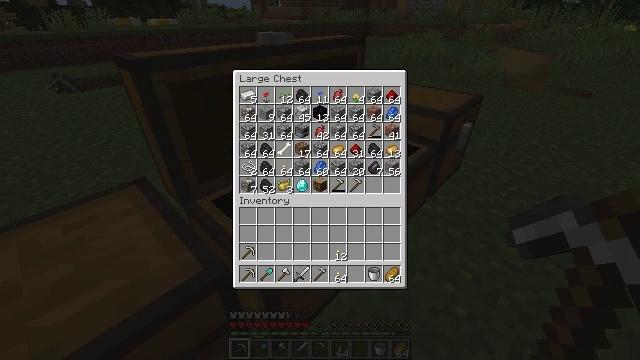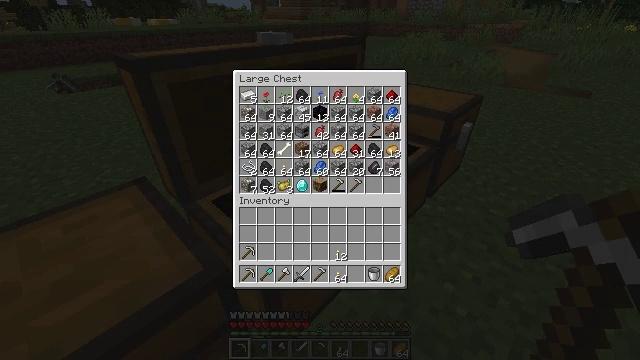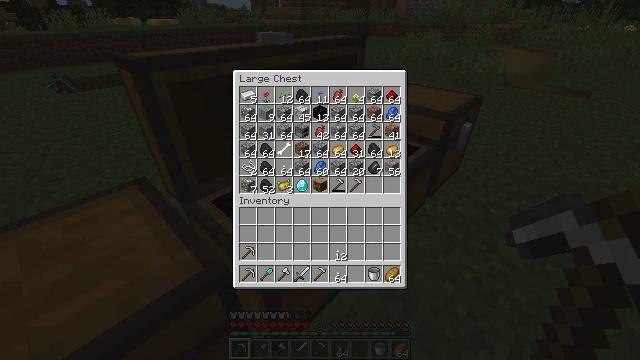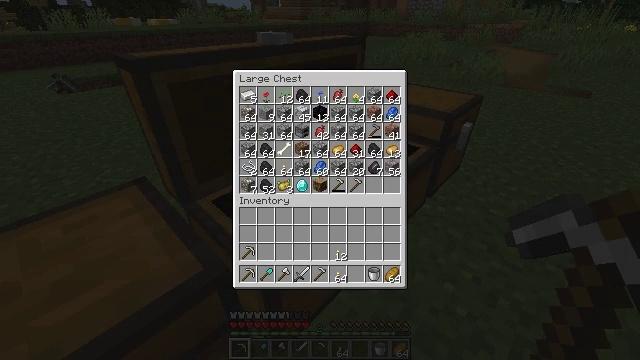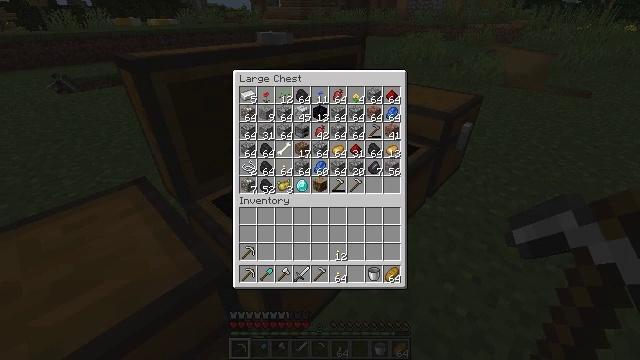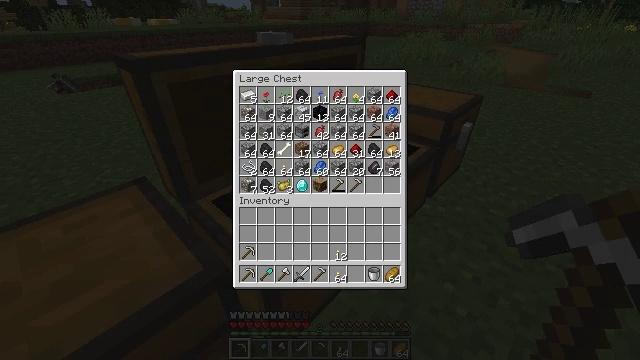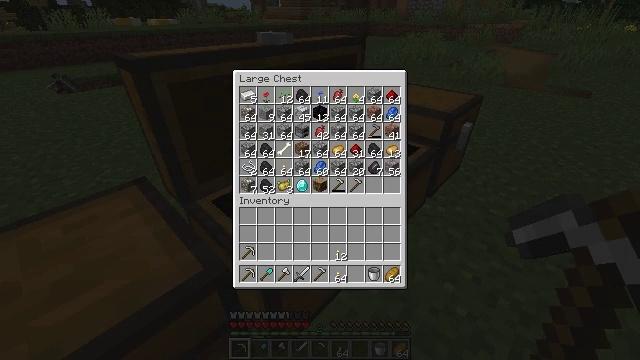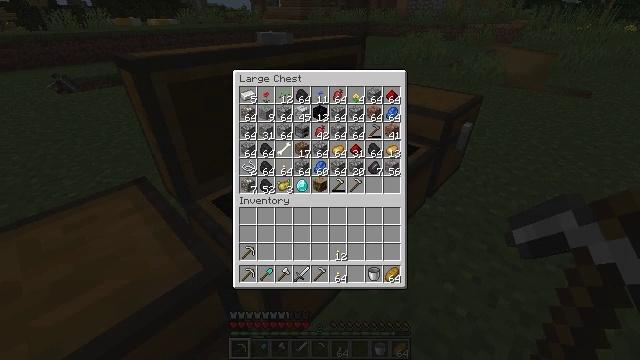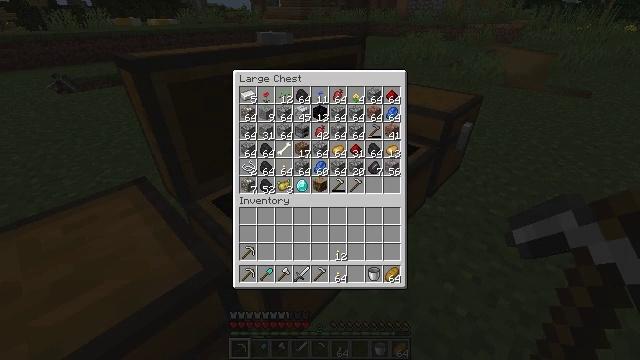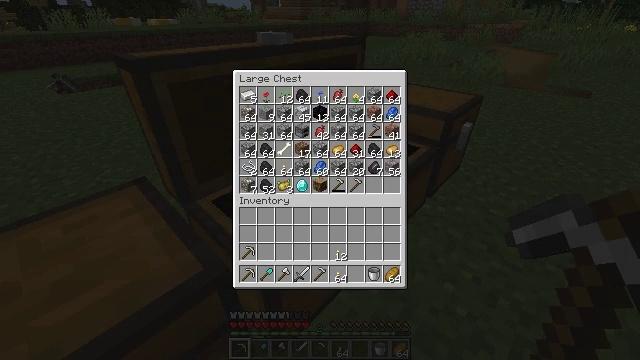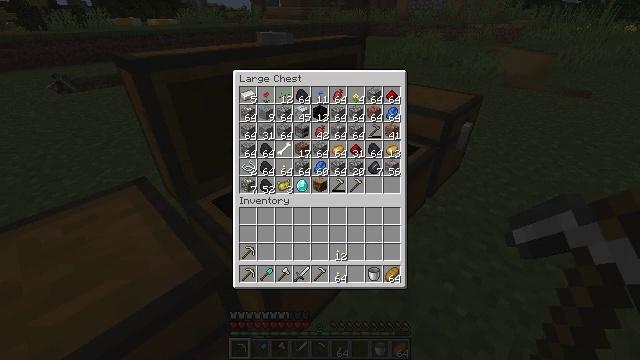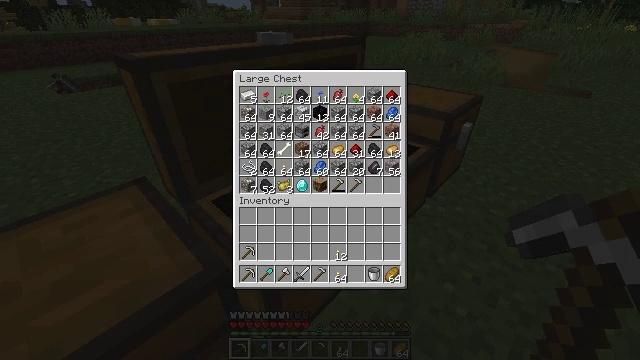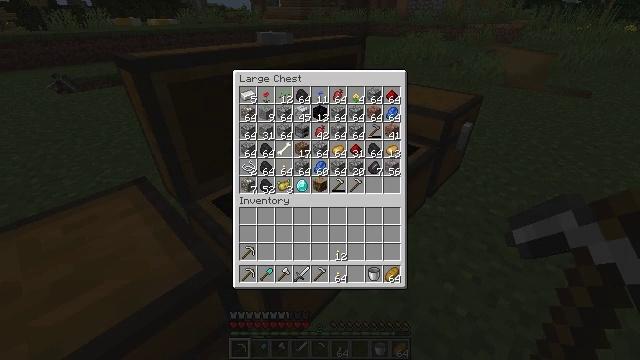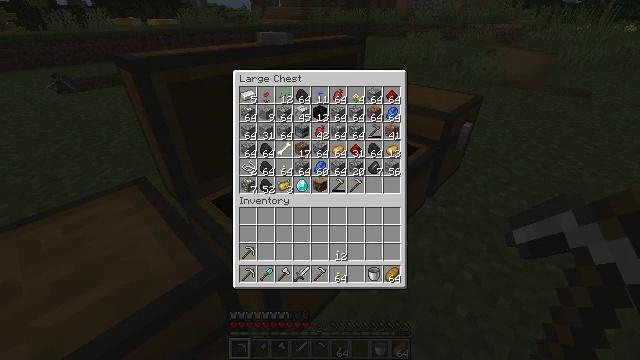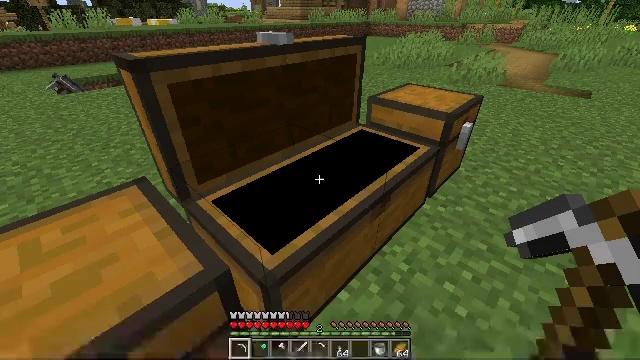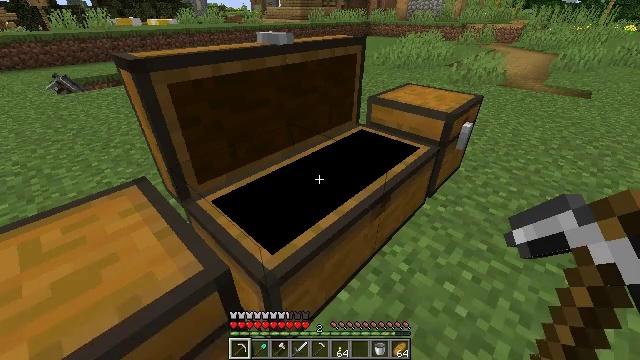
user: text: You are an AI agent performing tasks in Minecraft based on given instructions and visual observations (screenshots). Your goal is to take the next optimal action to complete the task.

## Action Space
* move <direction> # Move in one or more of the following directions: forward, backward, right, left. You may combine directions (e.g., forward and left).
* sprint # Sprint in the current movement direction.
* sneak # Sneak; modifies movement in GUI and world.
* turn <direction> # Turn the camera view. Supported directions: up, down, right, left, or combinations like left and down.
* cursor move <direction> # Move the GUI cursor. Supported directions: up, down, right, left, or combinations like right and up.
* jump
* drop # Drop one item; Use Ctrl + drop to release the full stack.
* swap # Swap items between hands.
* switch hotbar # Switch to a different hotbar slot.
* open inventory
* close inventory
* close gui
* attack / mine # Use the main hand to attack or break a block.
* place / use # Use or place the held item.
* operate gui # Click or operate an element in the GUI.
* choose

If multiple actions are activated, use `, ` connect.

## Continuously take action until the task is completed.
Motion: motion action
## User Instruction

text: Break the pumpkin to collect it.
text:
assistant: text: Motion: no_op
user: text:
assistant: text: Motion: no_op
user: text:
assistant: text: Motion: cursor move up
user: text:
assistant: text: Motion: no_op
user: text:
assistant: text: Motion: no_op
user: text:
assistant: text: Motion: no_op
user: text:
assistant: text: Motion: no_op
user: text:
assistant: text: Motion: no_op
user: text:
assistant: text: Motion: no_op
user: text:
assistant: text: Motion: no_op
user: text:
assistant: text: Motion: no_op
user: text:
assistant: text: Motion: no_op
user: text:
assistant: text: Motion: no_op
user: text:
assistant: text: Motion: no_op
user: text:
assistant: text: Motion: no_op
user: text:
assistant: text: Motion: close gui
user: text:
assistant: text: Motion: no_op
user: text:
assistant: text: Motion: no_op
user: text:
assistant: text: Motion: no_op
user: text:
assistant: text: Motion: no_op
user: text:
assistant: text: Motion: no_op
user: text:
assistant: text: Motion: turn down
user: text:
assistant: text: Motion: turn right
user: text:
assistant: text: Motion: turn right and up
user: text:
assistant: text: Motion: turn right
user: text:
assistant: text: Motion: turn right
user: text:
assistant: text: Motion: turn left
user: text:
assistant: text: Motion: turn left
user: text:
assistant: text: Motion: no_op
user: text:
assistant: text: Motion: no_op